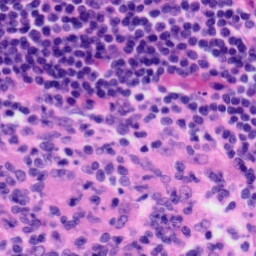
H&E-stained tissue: Tonsil